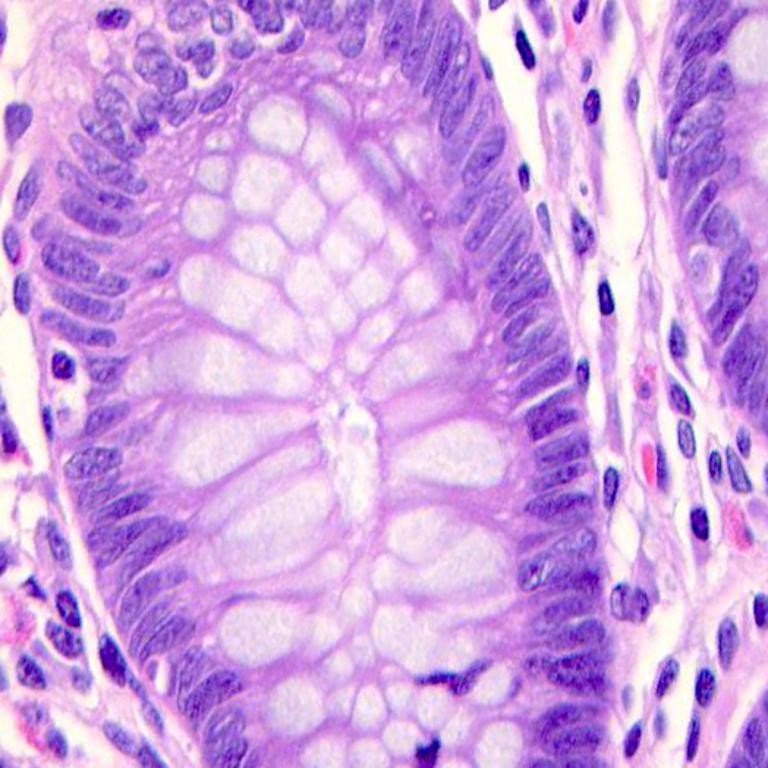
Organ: colon
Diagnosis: benign